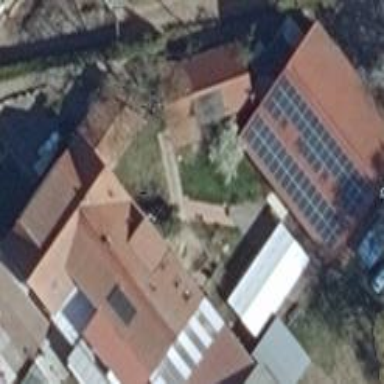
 generating electricity through photovoltaic methods."